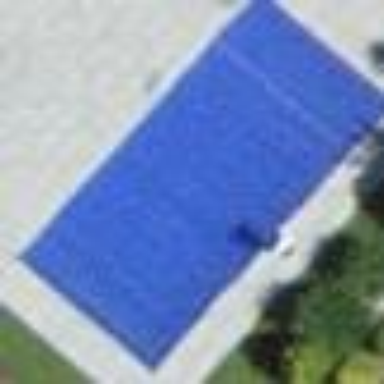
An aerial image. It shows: Swimming pool located in leisure land.